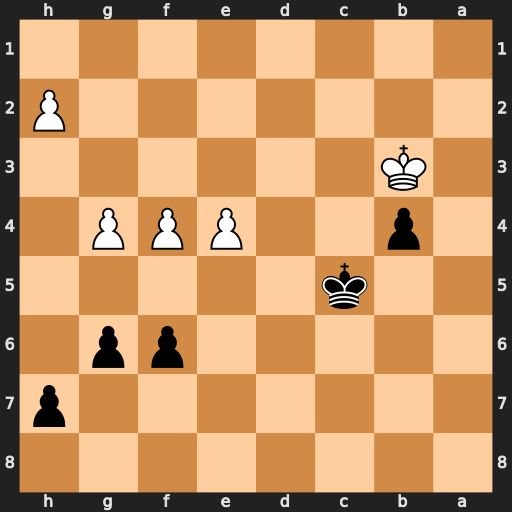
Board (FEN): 8/7p/5pp1/2k5/1p2PPP1/1K6/7P/8
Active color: b
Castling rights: -
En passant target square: -
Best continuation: Kd4 e5 fxe5 f5 gxf5